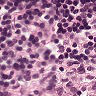
Metastatic tissue present: no